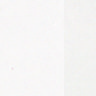
Metastatic tissue present: no